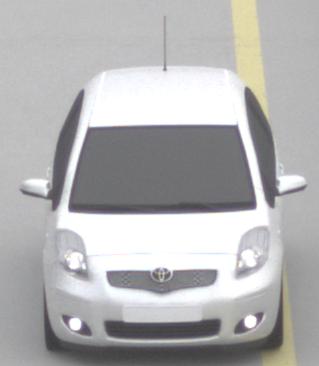
Make: Toyota
Model: Yaris 1.0
Detailed model: Yaris (XP13)
Model produced from: 2011/10
Model produced until: 2014/08
Doors: 3
Color: white
Road condition: dry road
Daytime: morning or afternoon
Contrast: low contrast